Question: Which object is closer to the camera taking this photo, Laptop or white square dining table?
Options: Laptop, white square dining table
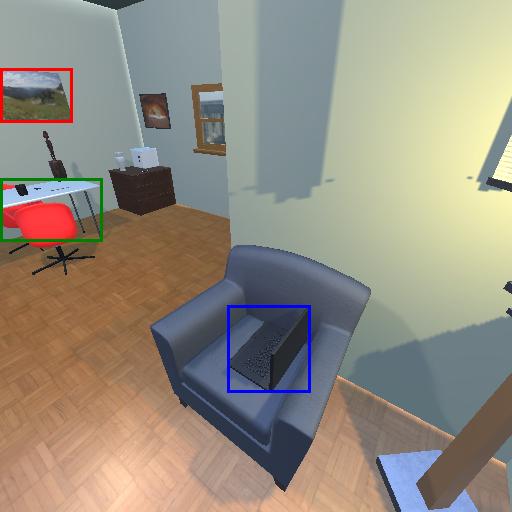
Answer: Laptop